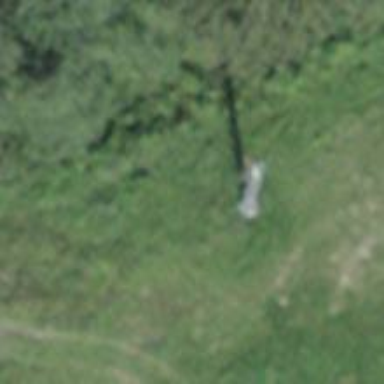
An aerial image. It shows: Pylon for aerialway.